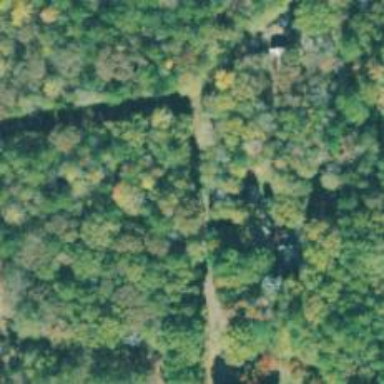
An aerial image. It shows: Driveway.